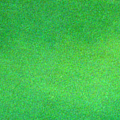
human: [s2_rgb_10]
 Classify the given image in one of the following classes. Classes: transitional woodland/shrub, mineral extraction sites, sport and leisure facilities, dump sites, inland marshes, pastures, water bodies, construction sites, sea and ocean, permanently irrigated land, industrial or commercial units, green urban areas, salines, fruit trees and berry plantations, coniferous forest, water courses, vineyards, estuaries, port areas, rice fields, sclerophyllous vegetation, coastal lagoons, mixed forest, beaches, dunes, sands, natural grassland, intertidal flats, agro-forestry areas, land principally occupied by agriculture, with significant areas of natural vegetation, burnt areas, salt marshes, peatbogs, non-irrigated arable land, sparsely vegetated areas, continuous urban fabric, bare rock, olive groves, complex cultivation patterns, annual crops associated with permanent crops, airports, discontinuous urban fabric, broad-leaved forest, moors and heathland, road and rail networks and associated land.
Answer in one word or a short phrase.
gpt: sea and ocean